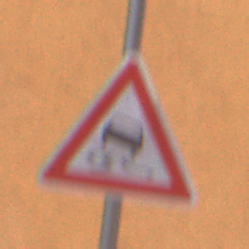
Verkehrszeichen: SchleuderOderRutschgefahr
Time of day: Midday
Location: Outdoor (Urban)
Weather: Overcast
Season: NotSpecified
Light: Natural